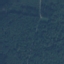
Land use / land cover class: Forest